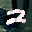
Label: 2